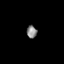
Tissue: prostate
Cell type: T cells
Senescence score: 0.3357
Nuclear area (px): 125
Mean DAPI intensity: 136.904